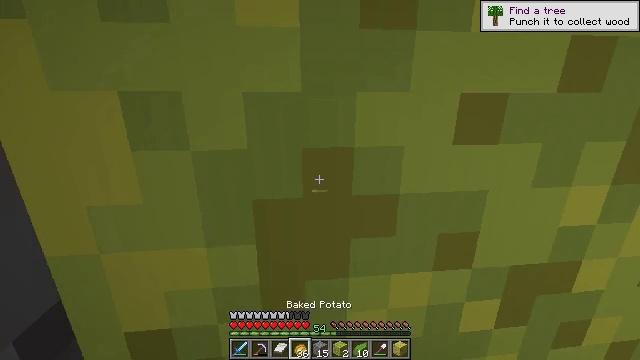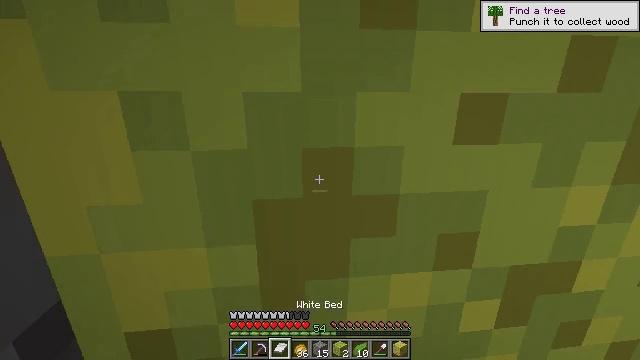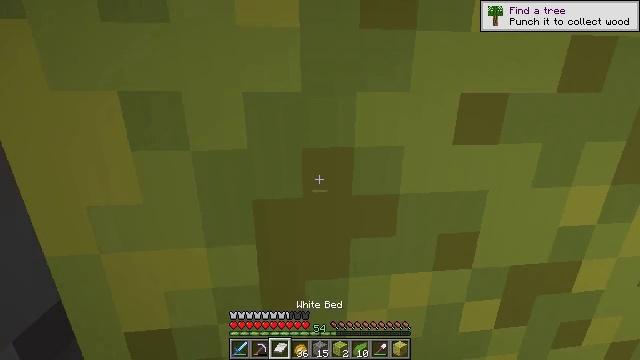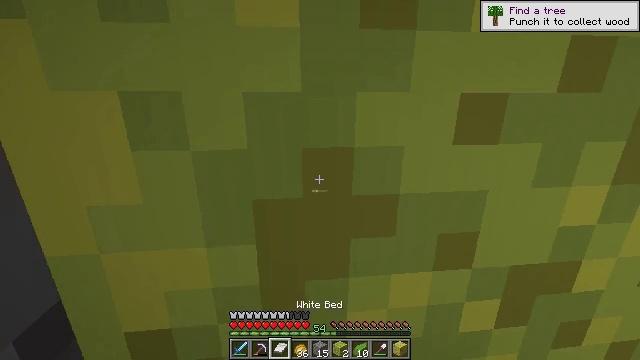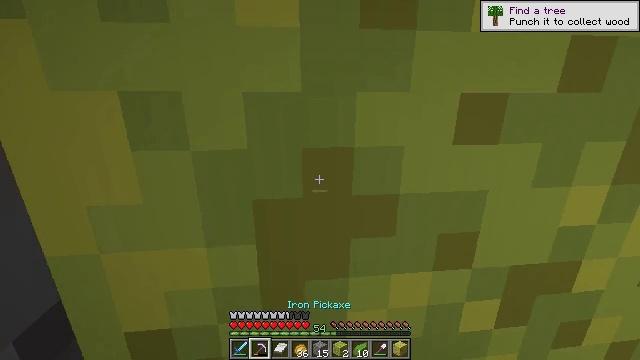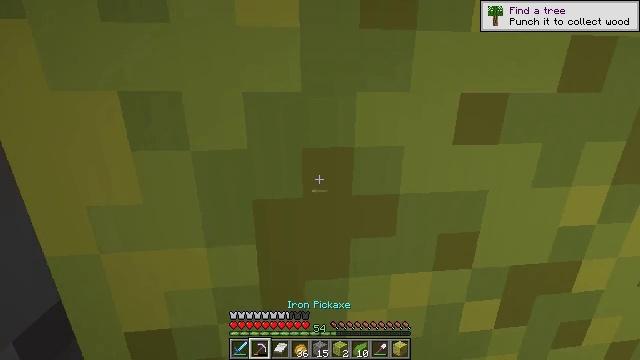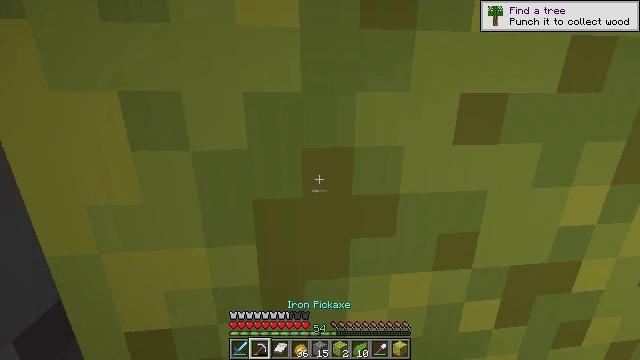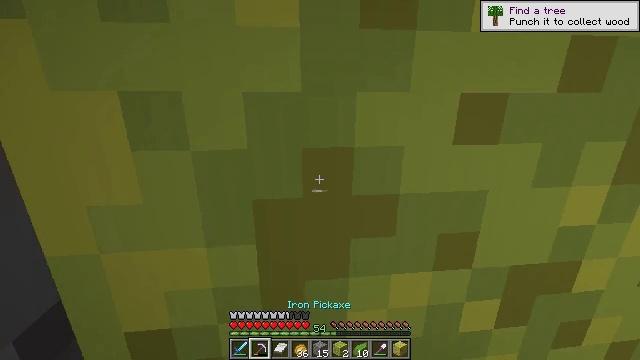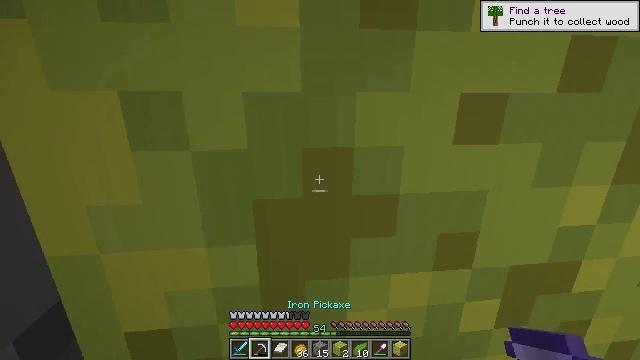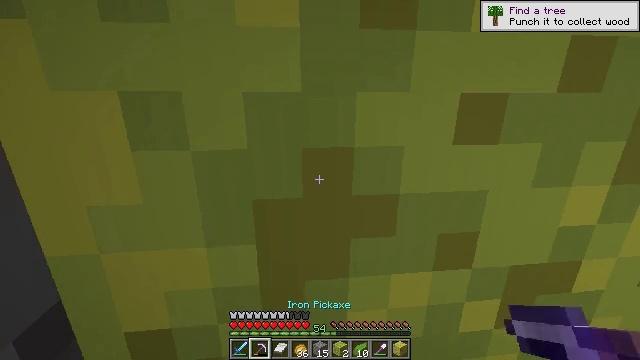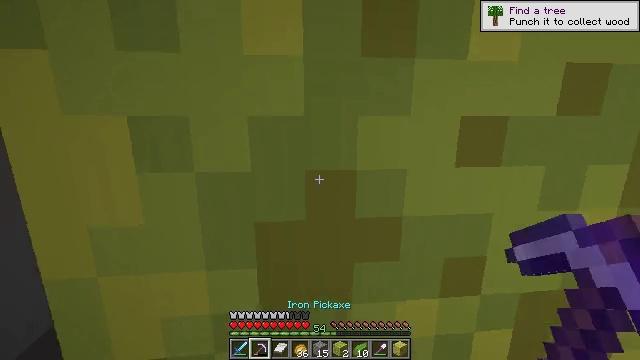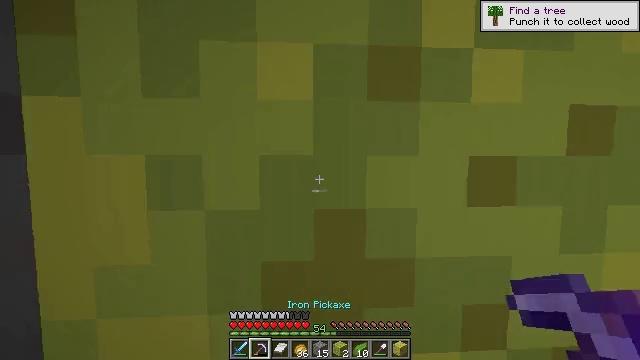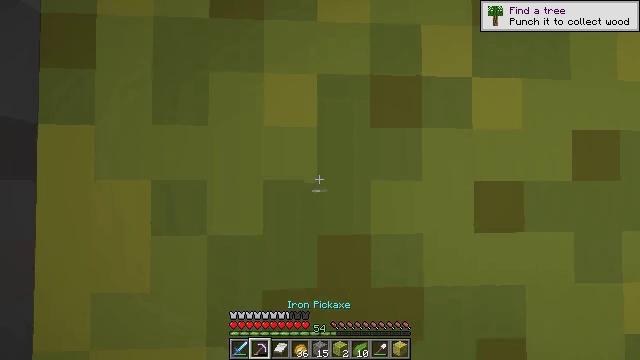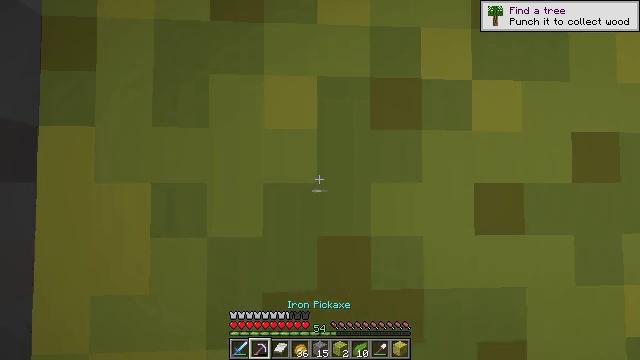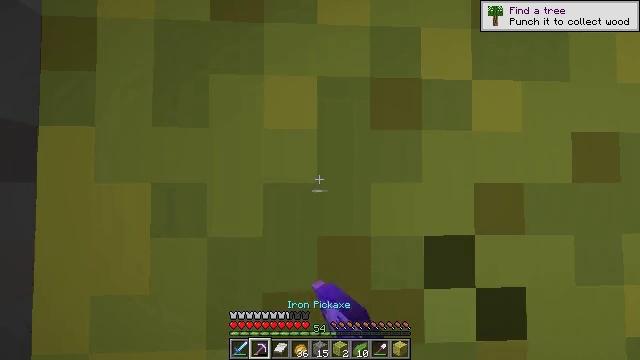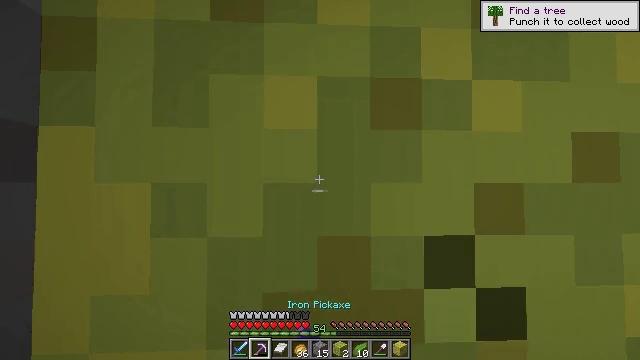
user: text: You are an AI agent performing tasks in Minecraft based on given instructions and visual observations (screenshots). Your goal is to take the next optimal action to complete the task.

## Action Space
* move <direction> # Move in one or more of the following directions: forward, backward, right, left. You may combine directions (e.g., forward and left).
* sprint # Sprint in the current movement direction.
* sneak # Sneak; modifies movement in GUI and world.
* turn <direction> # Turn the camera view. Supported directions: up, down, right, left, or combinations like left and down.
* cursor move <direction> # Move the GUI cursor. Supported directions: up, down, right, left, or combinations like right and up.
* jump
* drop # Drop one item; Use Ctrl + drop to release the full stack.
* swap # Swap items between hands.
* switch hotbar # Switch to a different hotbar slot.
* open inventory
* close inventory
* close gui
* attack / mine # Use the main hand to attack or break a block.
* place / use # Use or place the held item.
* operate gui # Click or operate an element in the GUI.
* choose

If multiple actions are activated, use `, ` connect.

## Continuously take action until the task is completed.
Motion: motion action
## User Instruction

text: Gather a wet sponge from the ocean.
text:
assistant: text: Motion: no_op
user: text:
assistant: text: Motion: no_op
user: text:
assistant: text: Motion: no_op
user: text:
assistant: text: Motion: no_op
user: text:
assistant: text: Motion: no_op
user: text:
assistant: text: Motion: no_op
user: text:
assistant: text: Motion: no_op
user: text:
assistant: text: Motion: no_op
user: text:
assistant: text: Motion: no_op
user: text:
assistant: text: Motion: turn up
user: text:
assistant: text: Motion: turn left and up
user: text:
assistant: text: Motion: turn up
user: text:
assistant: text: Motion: attack / mine
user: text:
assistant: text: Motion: attack / mine
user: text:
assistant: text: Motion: attack / mine
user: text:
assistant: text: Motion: attack / mine
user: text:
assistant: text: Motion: attack / mine
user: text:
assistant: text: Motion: attack / mine
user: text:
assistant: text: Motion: attack / mine
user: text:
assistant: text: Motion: attack / mine
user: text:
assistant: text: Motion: turn left and up, attack / mine
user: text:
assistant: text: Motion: turn left and up, attack / mine
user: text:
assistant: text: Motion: turn left and up, attack / mine
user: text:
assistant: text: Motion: turn up, attack / mine
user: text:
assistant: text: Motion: turn up, attack / mine
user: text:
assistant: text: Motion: turn up, attack / mine
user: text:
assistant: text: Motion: turn up, attack / mine
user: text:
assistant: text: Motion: turn up, attack / mine
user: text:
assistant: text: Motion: turn up, attack / mine
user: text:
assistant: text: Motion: turn up, attack / mine